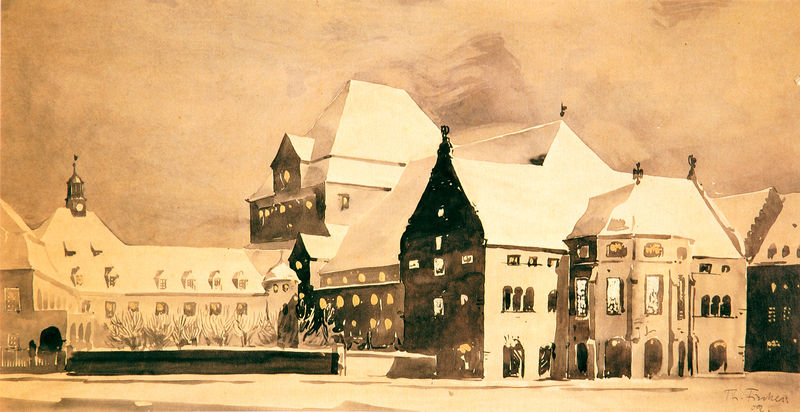
Titel: Vorentwurf für das Stadttheater in Heilbronn
Künstler: Theodor Fischer
Standort: München
Institution: Architektursammlung der Technischen Universität
Schlagwörter: adler, baum, dunkel, gemälde, himmel, schatten, weiß, wolken, aquarell, bäume, gelb, ocker, stadt, abend, braun, fenster, hell, laterne, licht, lichter, nacht, pastell, schwarz, skizze, strasse, zeichnung, dach, gebäude, haus, schloss, schnee, weg, zaun, beige, haube, malerei, architektur, bild, signatur, dämmerung, häuser, brücke, kirche, gotik, brunnen, turm, garten, ruhig, ansicht, bogen, fassade, fassaden, perspektive, vedute, studie, dorf, dächer, giebel, mauer, allee, grafik, graphik, nebel, hof, winter, signiert, platz, saal, sepia, rundbogen, querformat, uhr, deutsch, still, menschenleer, zinnen, panorama, eingang, erker, gang, tusche, berlin, glockenturm, kloster, kreuz, türmchen, münchen, palast, rundfenster, dachfenster, gauben, kuppe, polizei, quer, rathaus, dreiecksgiebel, kontraste, triforium, has, mauern, walmdach, mittelalter, apsis, chor, kapelle, malerie, beet, siedlung, historismus, einfahrt, gaube, herrenhaus, brunne, mittelalterlich, oktogon, turmuhr, dorfplatz, pastel, satteldach, arkadengang, rotunde, first, leise, gaupe, prag, dachreiter, universität, theodor fischer, palas, verschneit, stufengiebel, treppengiebel, uni, uhrturm, aachen, wandpfeiler, ulm, triforen, eingescneit, fenstercheiben, jena, kaiserpfalz, messel, pastelle, pfalz, schlaggesims, stuttgart, wohnanlage, zweibel, zwiebelhaube, zwiegelhelm, zecihnung, stadtszene, kapell, 1909, th, grafiok, -menschen, glockenturn, #stadt#